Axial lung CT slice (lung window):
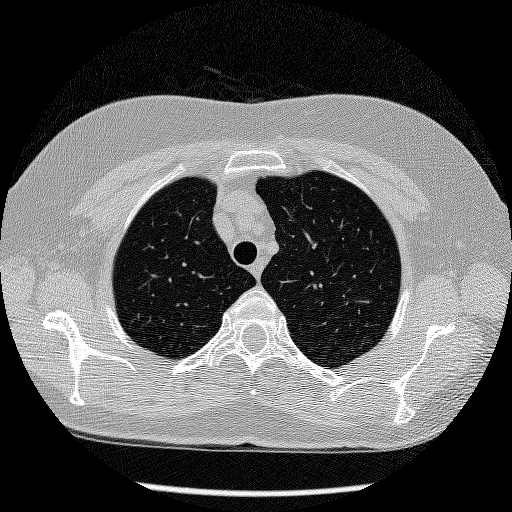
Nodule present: no